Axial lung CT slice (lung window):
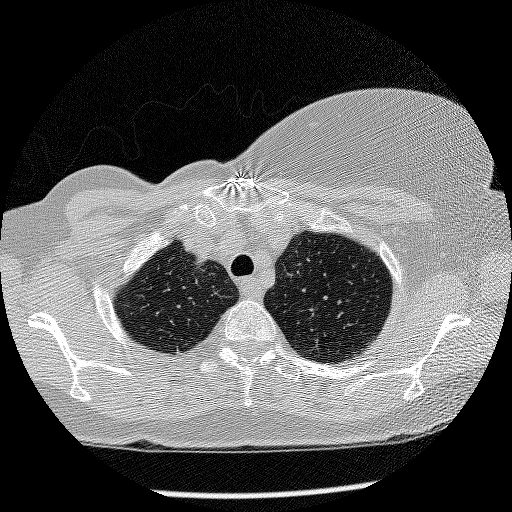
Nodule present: no